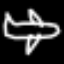
Label: airplane